Question: I'm having an odd problem using 'itertools.groupby' to group the elements of a queryset. I have a model 'Resource':
'''
from django.db import models
TYPE_CHOICES = (
('event', 'Event Room'),
('meet', 'Meeting Room'),
# etc
)
class Resource(models.Model):
name = models.CharField(max_length=30)
type = models.CharField(max_length=5, choices=TYPE_CHOICES)
# other stuff
'''
I have a couple of resources in my sqlite database:
'''
>>> from myapp.models import Resource
>>> r = Resource.objects.all()
>>> len(r)
3
>>> r[0].type
u'event'
>>> r[1].type
u'meet'
>>> r[2].type
u'meet'
'''
So if I group by type, I naturally get two tuples:
'''
>>> from itertools import groupby
>>> g = groupby(r, lambda resource: resource.type)
>>> for type, resources in g:
... print type
... for resource in resources:
... print ' %s' % resource
event
resourcex
meet
resourcey
resourcez
'''
Now I have the same logic in my view:
'''
class DayView(DayArchiveView):
def get_context_data(self, *args, **kwargs):
context = super(DayView, self).get_context_data(*args, **kwargs)
types = dict(TYPE_CHOICES)
context['resource_list'] = groupby(Resource.objects.all(), lambda r: types[r.type])
return context
'''
But when I iterate over this in my template, some resources are missing:
'''
<select multiple="multiple" name="resources">
{% for type, resources in resource_list %}
<option disabled="disabled">{{ type }}</option>
{% for resource in resources %}
<option value="{{ resource.id }}">{{ resource.name }}</option>
{% endfor %}
{% endfor %}
</select>
'''
This renders as:

I'm thinking somehow the subiterators are being iterated over already, but I'm not sure how this could happen.
(Using python 2.7.1, Django 1.3).
(EDIT: If anyone reads this, I'd recommend using the built-in <URL>
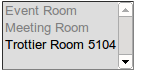
Answer: I think that you're right. I don't understand why, but it looks to me like your 'groupby' iterator is being pre-iterated. It's easier to explain with code:
'''
>>> even_odd_key = lambda x: x % 2
>>> evens_odds = sorted(range(10), key=even_odd_key)
>>> evens_odds_grouped = itertools.groupby(evens_odds, key=even_odd_key)
>>> [(k, list(g)) for k, g in evens_odds_grouped]
[(0, [0, 2, 4, 6, 8]), (1, [1, 3, 5, 7, 9])]
'''
So far, so good. But what happens when we try to store the contents of the iterator in a list?
'''
>>> evens_odds_grouped = itertools.groupby(evens_odds, key=even_odd_key)
>>> groups = [(k, g) for k, g in evens_odds_grouped]
>>> groups
[(0, <itertools._grouper object at 0x1004d7110>), (1, <itertools._grouper object at 0x1004ccbd0>)]
'''
Surely we've just cached the results, and the iterators are still good. Right? Wrong.
'''
>>> [(k, list(g)) for k, g in groups]
[(0, []), (1, [9])]
'''
In the process of acquiring the keys, the groups are also iterated over. So we've really just cached the keys and thrown the groups away, save the very last item.
I don't know how django handles iterators, but based on this, my hunch is that it caches them as lists internally. You could at least partially confirm this intuition by doing the above, but with more resources. If the only resource displayed is the last one, then you are almost certainly having the above problem somewhere.